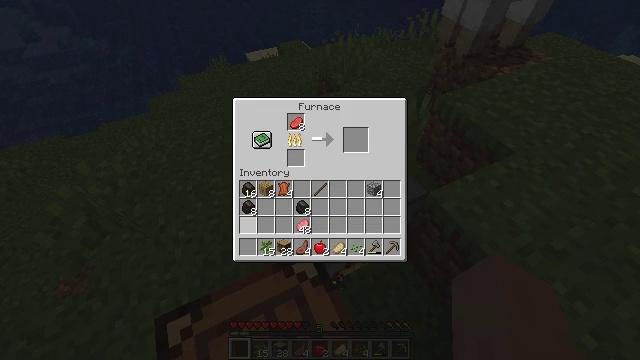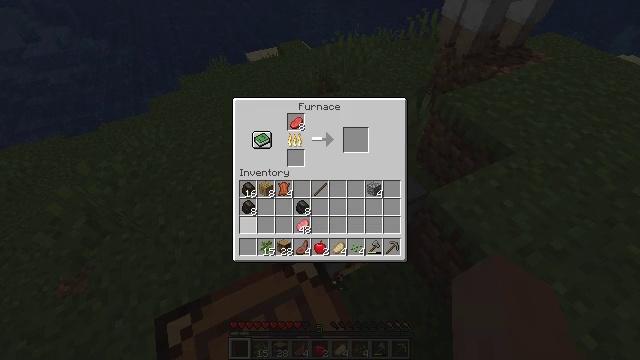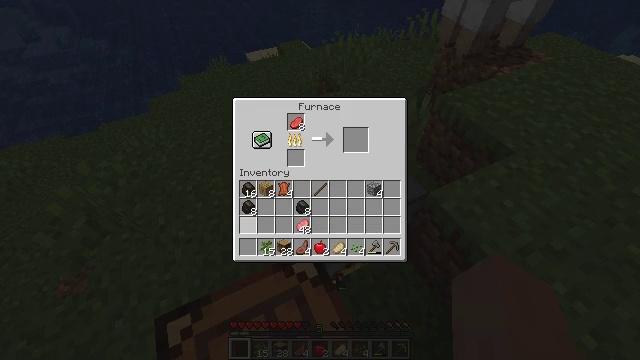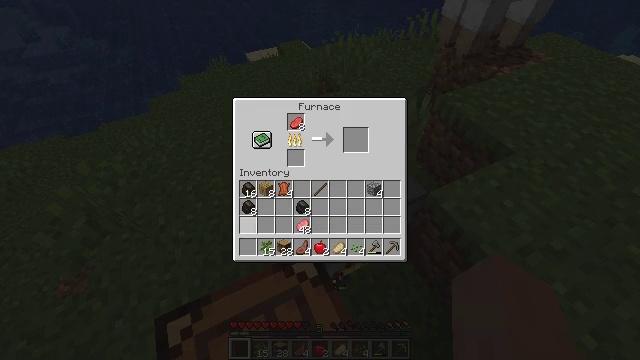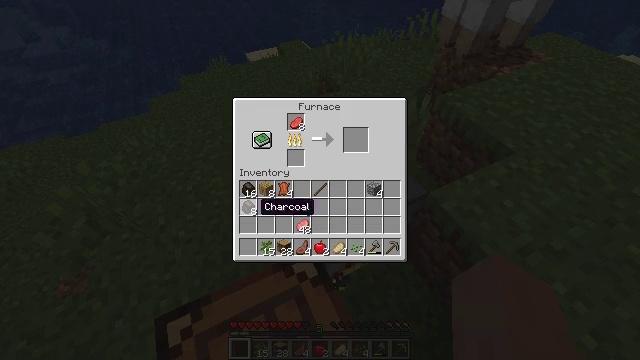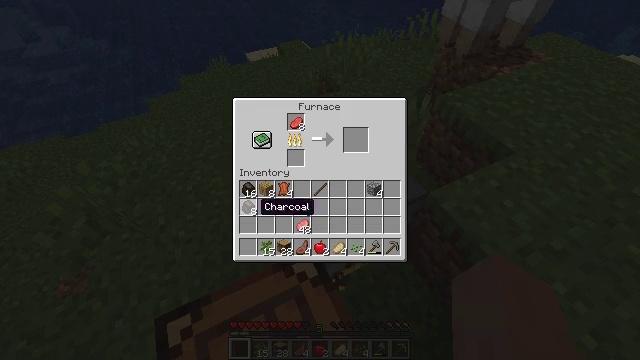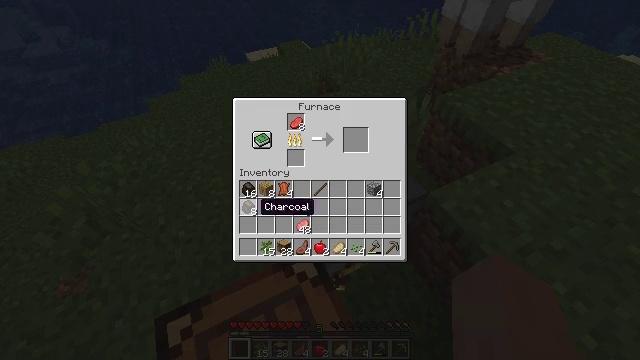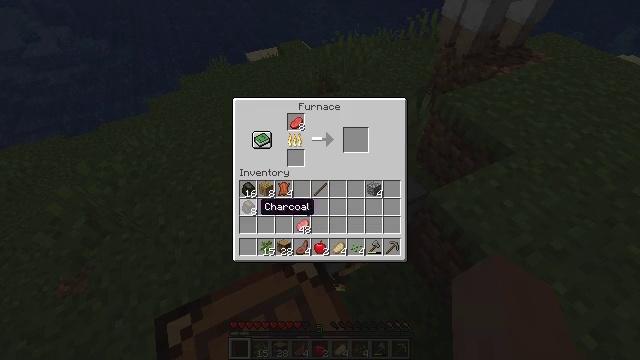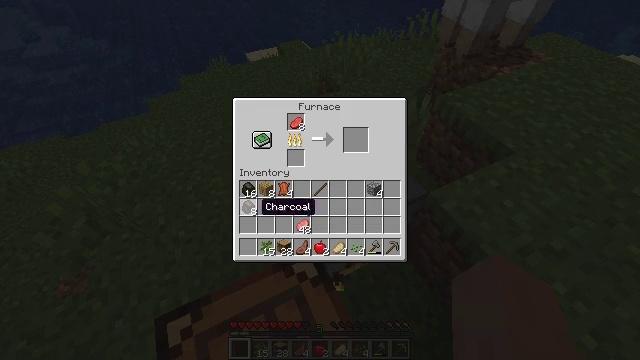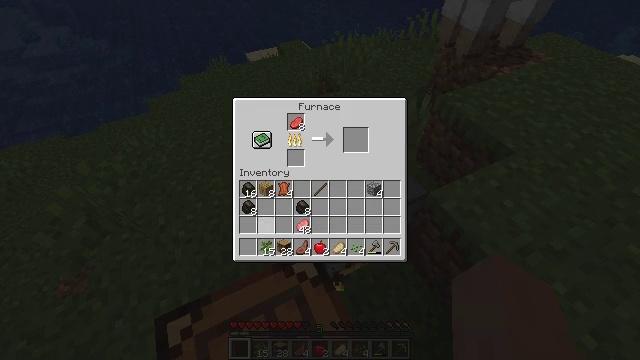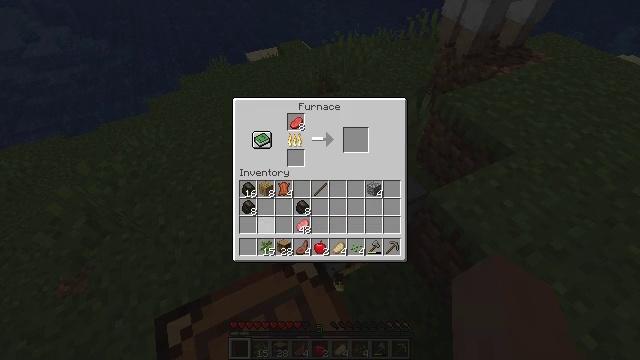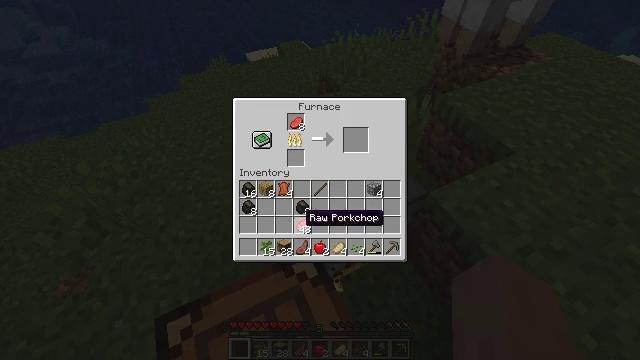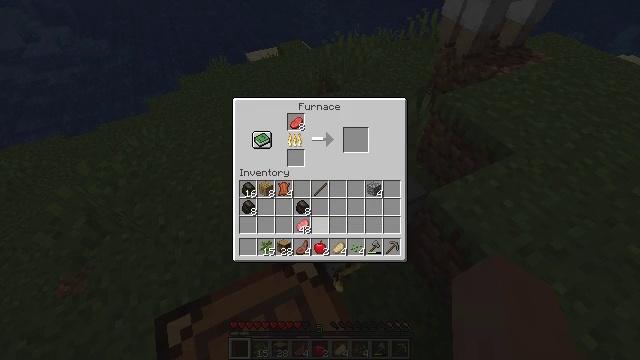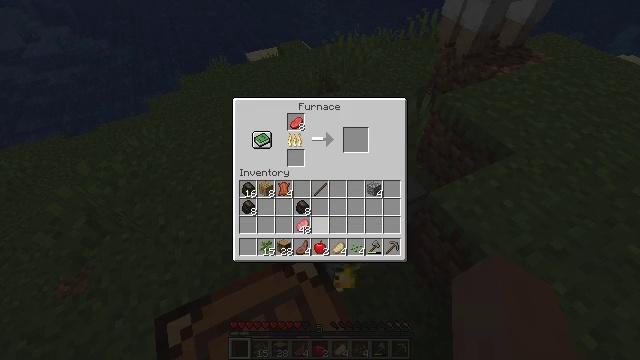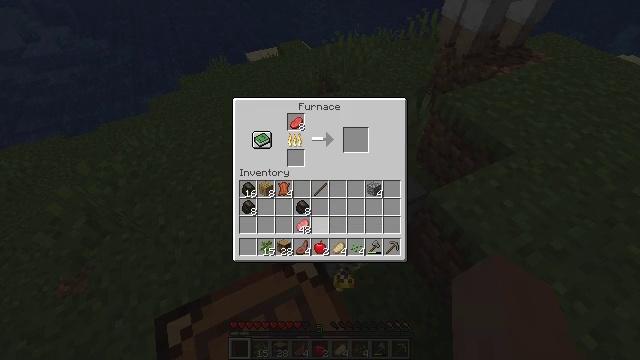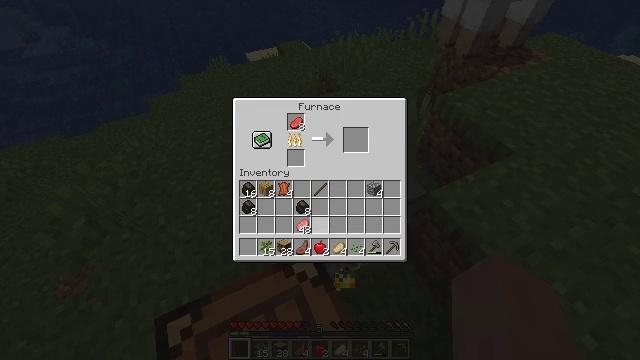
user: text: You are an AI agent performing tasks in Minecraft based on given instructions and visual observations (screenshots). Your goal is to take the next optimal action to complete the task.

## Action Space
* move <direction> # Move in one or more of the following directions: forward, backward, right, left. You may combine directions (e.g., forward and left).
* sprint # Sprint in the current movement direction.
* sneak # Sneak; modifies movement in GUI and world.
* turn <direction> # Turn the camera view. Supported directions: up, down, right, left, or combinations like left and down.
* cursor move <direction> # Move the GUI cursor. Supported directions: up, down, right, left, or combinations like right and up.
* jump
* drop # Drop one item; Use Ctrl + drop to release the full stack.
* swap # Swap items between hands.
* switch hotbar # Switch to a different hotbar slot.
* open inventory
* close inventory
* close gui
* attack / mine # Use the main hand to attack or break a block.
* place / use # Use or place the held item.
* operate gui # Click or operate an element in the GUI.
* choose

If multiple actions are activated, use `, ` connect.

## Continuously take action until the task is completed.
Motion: motion action
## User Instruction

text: Use raw beef and coal to make cooked beef.
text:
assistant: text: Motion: no_op
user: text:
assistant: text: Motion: no_op
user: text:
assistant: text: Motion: no_op
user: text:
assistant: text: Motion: no_op
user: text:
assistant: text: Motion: no_op
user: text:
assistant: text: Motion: no_op
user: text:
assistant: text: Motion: no_op
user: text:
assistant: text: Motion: no_op
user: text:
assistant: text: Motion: no_op
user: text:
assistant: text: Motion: turn right
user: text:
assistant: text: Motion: turn right
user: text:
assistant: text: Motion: turn right
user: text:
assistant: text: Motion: no_op
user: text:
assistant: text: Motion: no_op
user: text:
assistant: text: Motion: no_op
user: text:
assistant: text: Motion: no_op
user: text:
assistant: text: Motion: no_op
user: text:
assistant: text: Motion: no_op
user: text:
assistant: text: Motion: no_op
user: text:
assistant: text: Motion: no_op
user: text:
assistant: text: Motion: no_op
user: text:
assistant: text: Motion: no_op
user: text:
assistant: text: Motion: no_op
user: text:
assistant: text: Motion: no_op
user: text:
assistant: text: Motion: no_op
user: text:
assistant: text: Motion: no_op
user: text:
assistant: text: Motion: no_op
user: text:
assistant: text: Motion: turn left
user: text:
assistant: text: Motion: turn left and up
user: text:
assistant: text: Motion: no_op